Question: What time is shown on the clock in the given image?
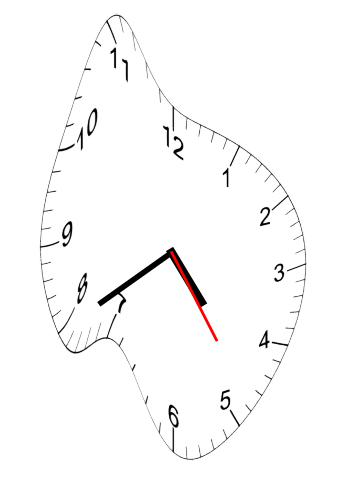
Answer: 04:39:24